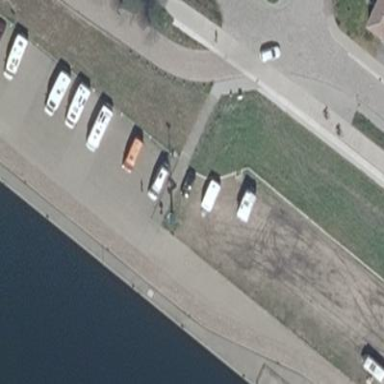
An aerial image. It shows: Caravan site for tourism.